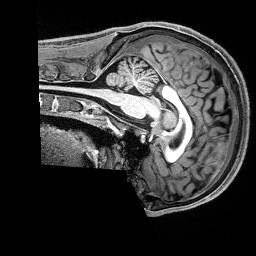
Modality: T1w
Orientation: sagittal
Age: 30
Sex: female
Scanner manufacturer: siemens
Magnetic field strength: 3 T
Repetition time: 2.8 s
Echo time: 0.00212 s